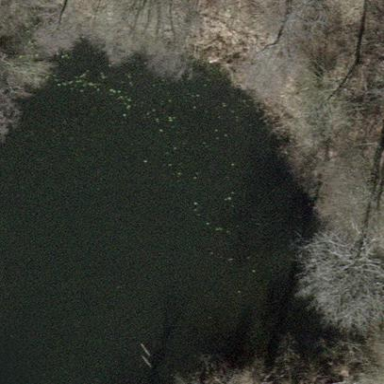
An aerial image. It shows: Pond with natural water.